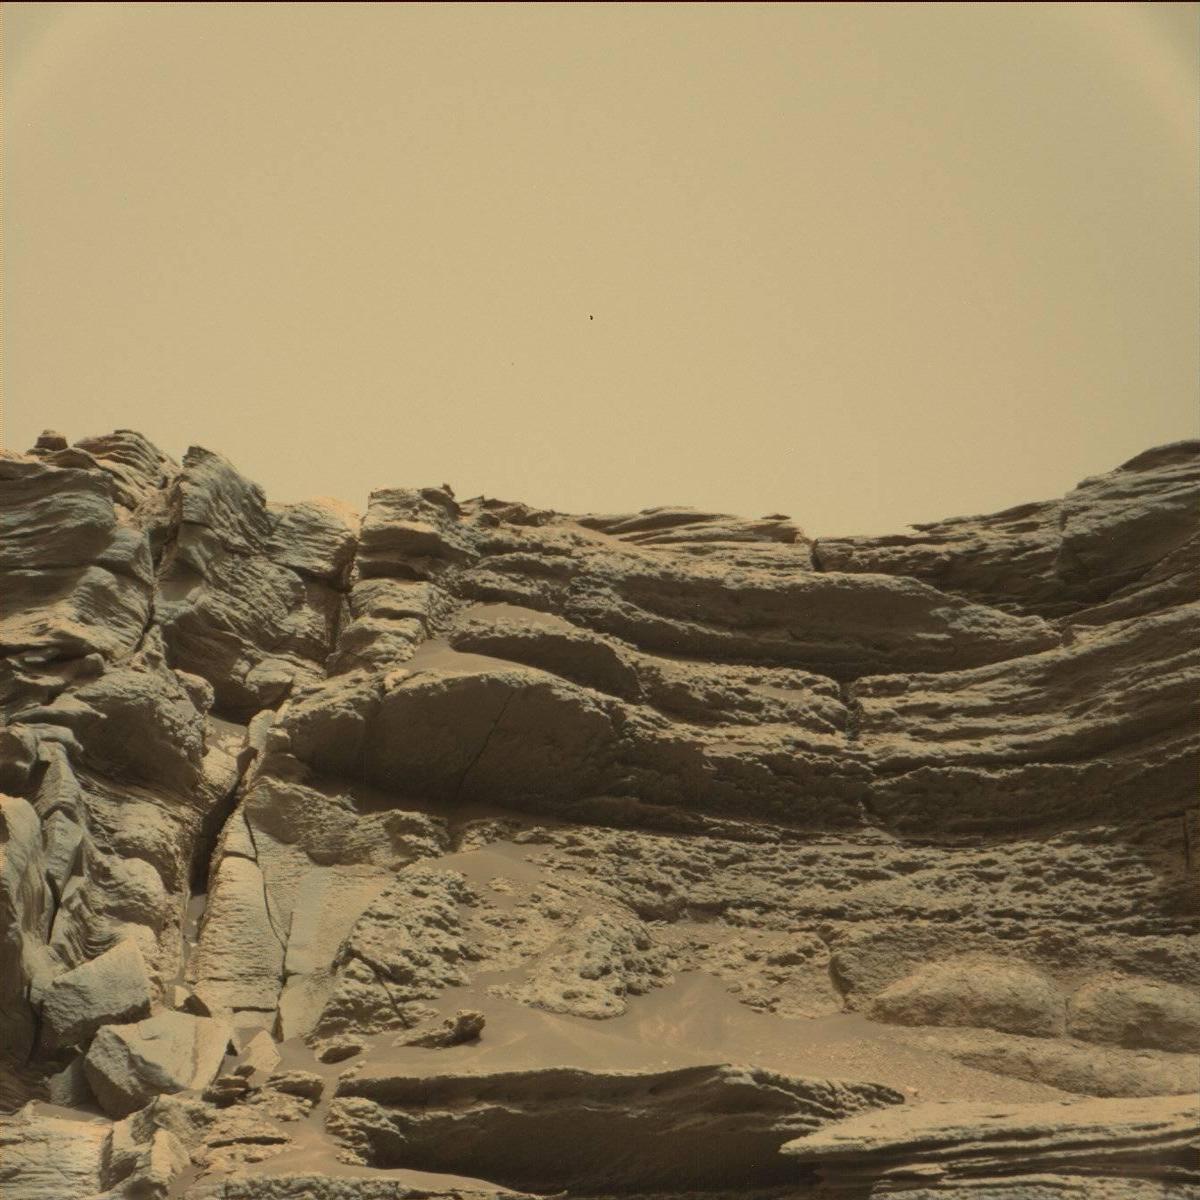
Terrain classes present: Bedrock, Sand / Soil, Sky